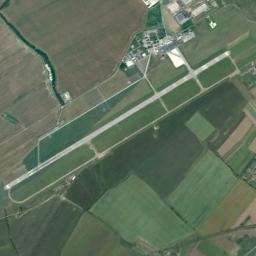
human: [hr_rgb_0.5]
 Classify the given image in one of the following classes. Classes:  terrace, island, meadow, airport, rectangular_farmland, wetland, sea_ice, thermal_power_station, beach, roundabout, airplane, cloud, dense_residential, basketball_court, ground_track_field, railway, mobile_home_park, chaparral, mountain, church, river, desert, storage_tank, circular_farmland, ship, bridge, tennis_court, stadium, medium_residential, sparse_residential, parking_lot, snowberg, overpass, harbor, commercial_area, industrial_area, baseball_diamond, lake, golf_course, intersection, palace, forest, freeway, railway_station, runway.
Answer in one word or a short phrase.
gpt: airport